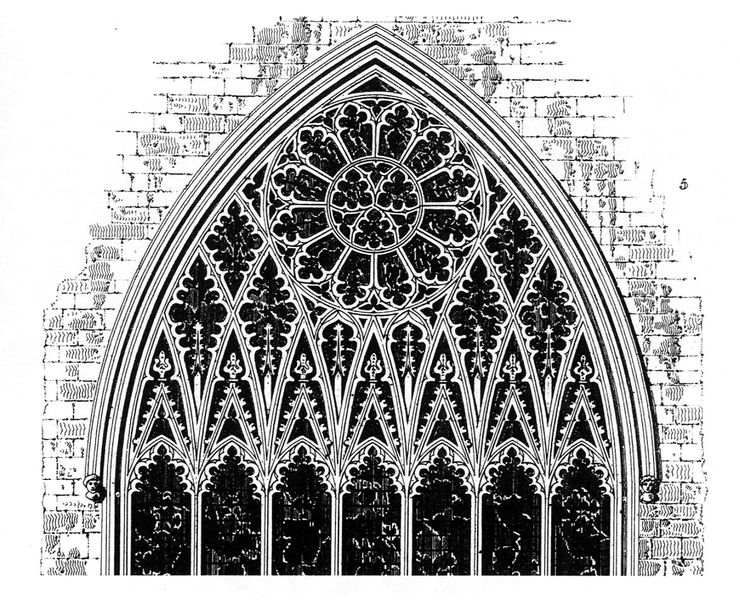
Titel: Merton College, Kapelle
Standort: (GB Oxfordshire) (EU - GB - Oxfordshire)
Schlagwörter: kopf, weiß, blume, blumen, fenster, glas, köpfe, schwarz, skizze, zeichnung, rose, ornament, gesichter, wand, architektur, gesicht, stein, steine, bild, kirche, gotik, kreis, bogen, mauer, ziegel, backstein, detail, büste, eingang, fugen, mauerwerk, schwarz-weiß, stich, lilie, arkaden, verziert, gemäuer, gotisch, rosette, spitzbogen, spitzbögen, sieben, lilien, gothik, streben, maßwerk, aufriss, arabeske, 5, #kirche, passform, kirrche